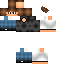
A male human skin with medium skin, wearing brown long hair dressed in a blue hoodie and black pants, featuring a closed mouth.